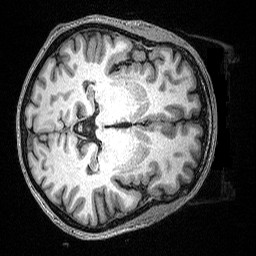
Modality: T1w
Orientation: axial
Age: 48
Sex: male
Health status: ill
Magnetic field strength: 3 T
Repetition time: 2.53 s
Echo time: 0.00331 s